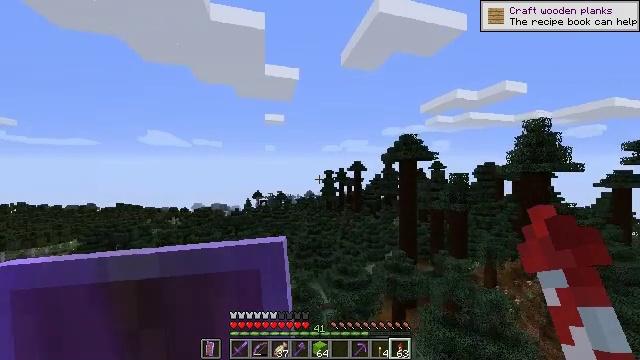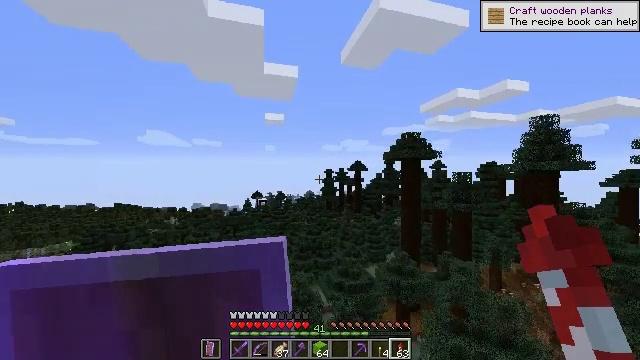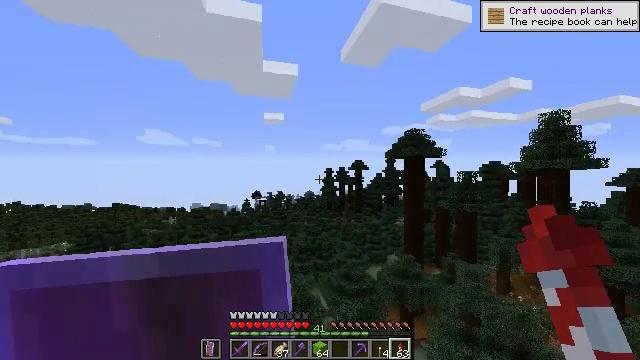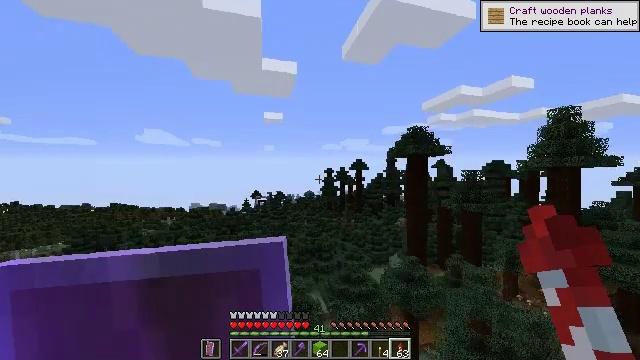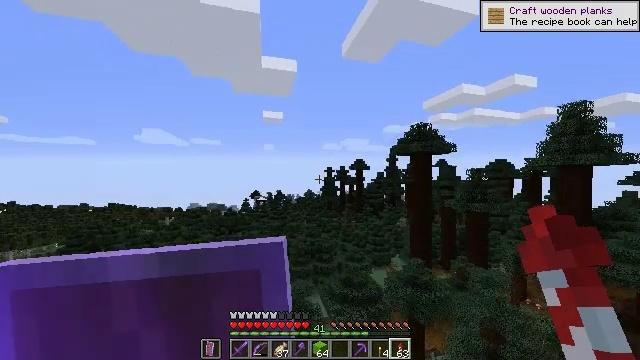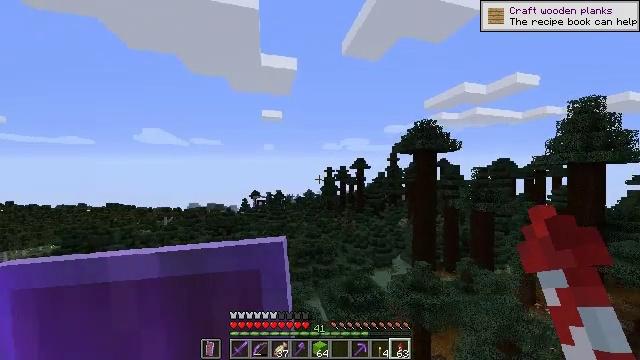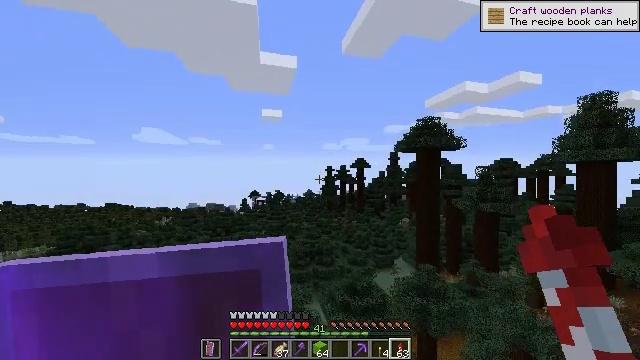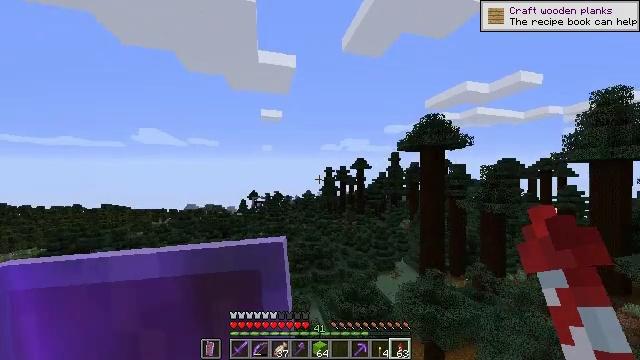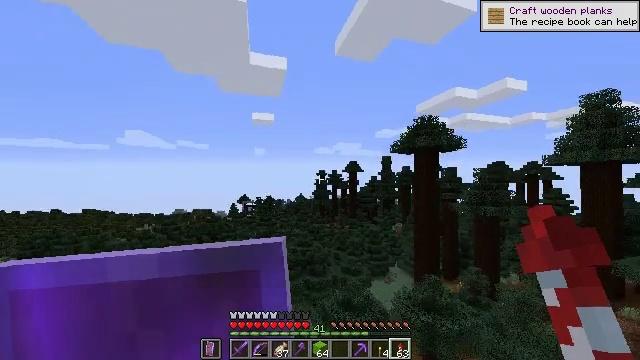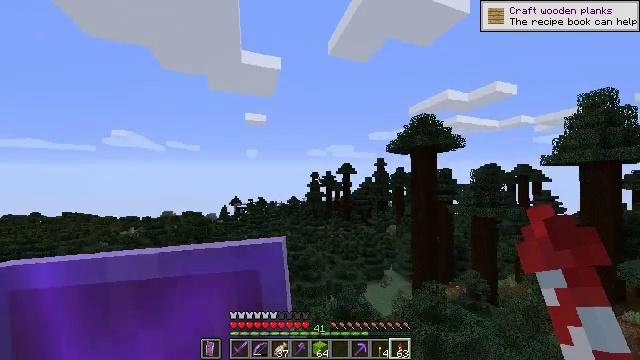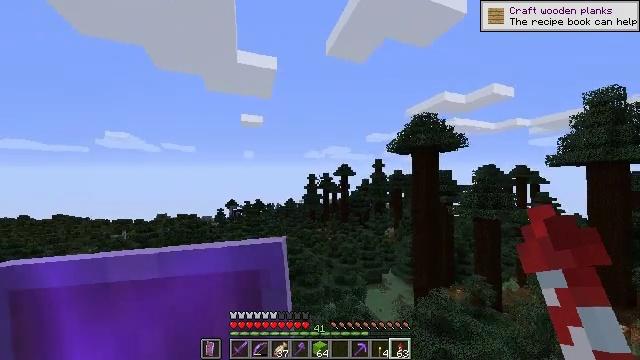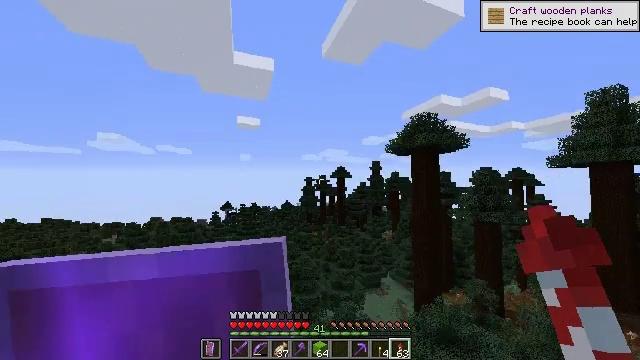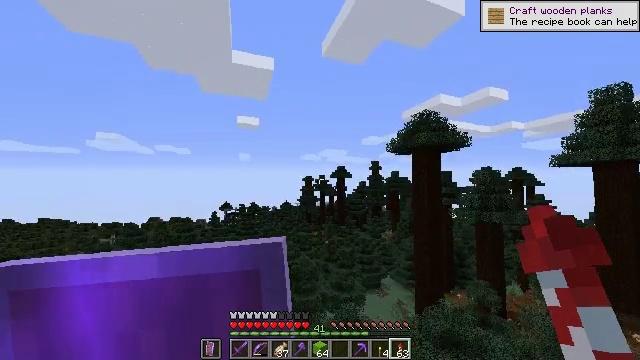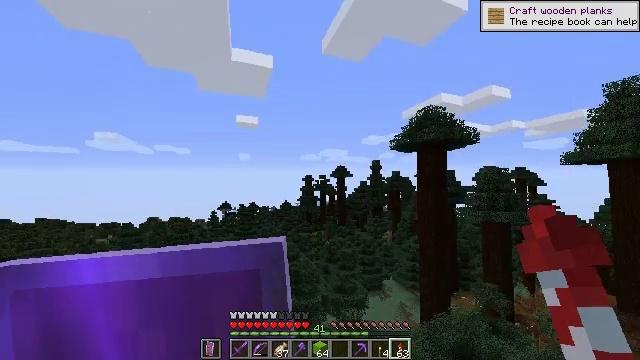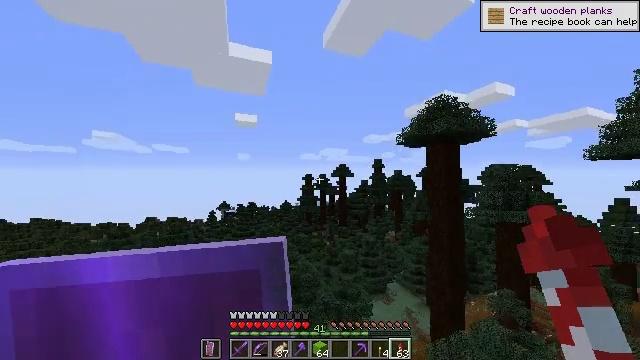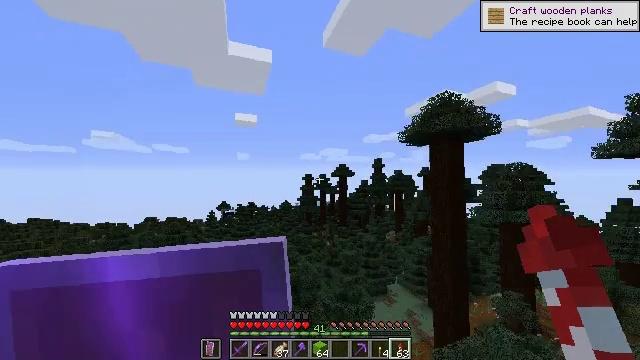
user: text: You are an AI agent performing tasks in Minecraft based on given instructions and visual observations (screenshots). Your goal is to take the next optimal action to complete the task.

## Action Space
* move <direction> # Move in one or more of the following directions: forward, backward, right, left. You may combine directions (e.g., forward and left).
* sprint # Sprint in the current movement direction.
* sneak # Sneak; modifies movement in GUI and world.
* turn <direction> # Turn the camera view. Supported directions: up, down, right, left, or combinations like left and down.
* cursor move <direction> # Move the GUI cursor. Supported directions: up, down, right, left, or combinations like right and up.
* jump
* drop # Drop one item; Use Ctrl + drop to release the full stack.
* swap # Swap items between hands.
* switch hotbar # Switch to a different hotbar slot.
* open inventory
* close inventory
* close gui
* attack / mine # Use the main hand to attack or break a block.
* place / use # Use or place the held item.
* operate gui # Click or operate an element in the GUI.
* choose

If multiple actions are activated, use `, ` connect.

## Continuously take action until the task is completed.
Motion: motion action
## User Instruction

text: Combine two lime wool to craft a lime carpet.
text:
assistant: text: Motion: move forward, sprint
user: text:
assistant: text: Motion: move forward, sprint
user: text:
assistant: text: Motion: move forward, sprint
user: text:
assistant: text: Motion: move forward, sprint
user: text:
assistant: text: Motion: move forward, sprint
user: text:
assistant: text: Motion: move forward, sprint
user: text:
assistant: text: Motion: move forward, sprint
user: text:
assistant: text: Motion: move forward, sprint, turn right and up
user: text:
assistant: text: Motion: move forward, sprint, turn right
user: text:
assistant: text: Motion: move forward, sprint
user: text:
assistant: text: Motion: move forward, sprint
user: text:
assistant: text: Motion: move forward, sprint
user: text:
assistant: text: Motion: move forward, sprint
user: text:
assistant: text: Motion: move forward, sprint
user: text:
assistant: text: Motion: move forward, sprint
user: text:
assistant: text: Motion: move forward, sprint
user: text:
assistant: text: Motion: move forward, sprint
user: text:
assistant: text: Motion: move forward, sprint
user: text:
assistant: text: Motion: move forward, sprint
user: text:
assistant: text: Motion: move forward, sprint
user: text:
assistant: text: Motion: move forward, sprint
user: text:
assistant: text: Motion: move forward, sprint
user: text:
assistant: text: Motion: move forward, sprint
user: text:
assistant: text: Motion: move forward, sprint
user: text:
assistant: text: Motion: move forward, sprint
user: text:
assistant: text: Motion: move forward, sprint
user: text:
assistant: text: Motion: move forward, sprint
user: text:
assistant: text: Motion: move forward, sprint
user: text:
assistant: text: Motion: move forward, sprint
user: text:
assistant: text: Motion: move forward, sprint